Question: I have a 'errorbar' plot showing mean and standard deviation. I wish to have a legend item for the circle, the mean, and a one for the bar. Something like,
'''
--------------------------
| o mean |
| | standard deviation |
--------------------------
'''
# MWE
'''
errorbar([1 2], [2 3], [0.1 0.2], 'o');
legend('mean +- stddev', 'Location','north')
'''
gives me this

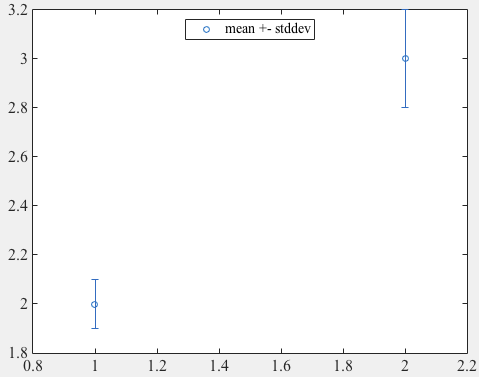
Answer: This builds on <URL>, to which it adds the following:
- -
The method is quite general, as it supports:
- 'errorbar''errorbar'- -
The approach is slightly different depending on Matlab version, because of the changes in graphical objects introduced in R2014b. Also, the errobar line in the legend may be horizontal or vertical.
So there are .
## Case I: Pre-R2014b, horizontal errorbar in legend
Once the data and legend have been plotted, the code follows these steps:
1. Get legend's children
2. Find, among those children, the appropriate line
3. Get its x and y coordinates
4. Making use of those coordinates, create two short lines at each end. Make those lines children of the legend, so that they move with it.
The code has been tested in Matlab R2010b.
'''
%// Define graph aspect
color_spec = 'r'; %// color of data and bars.
linestyle_spec = '--'; %// linestyle for data. The bars are always solid
marker_spec = 'o'; %// marker for data
wid = .12; %// width of bar in legend. Normalized units
%// Plot errobar
h_er = errorbar([1 2], [2 3], [0.1 0.2], [color_spec linestyle_spec marker_spec]);
%// Add dummy line for legend (as per Jens Boldsen) and create legend
hold on;
plot(0,0,color_spec); %// linestyle is always solid with no marker
h_le = legend('Mean','Standard deviation','Location','north');
%// Add short lines at each end of line in the legend
c_le = get(h_le, 'Children'); %// step 1
h_li = findobj(c_le, 'linestyle','-', 'color',color_spec, 'marker','none'); %// step 2
h_li = h_li(1); %// in case there's more than one
li_x = get(h_li,'XData'); %// step 3
li_y = get(h_li,'YData');
line(li_x([1 1]), li_y+wid*[-.5 .5], 'parent',h_le, 'color',color_spec); %// step 4
line(li_x([2 2]), li_y+wid*[-.5 .5], 'parent',h_le, 'color',color_spec);
'''

## Case II: R2014b, horizontal errorbar in legend
In Matlab R2014b the legend is no longer an axes object, and has no children. So steps 1 and 2 have to be modified with respect to case I:
1. Get legend's icons when creating the legend
2. Find, among those icons, the appropriate line
3. Get its x and y coordinates
4. Making use of those coordinates, create two short lines at each end. Make those lines share the parent with the initial line, so that they move together with the legend.
Also, the new syntax in this Matlab version helps simplify the code a little.
'''
%// Define graph aspect
color_spec = 'r'; %// color of data and bars.
linestyle_spec = '--'; %// linestyle for data. The bars are always solid
marker_spec = 'o'; %// marker for data
wid = .12; %// width of bar in legend. Normalized units
%// Plot errobar
h_er = errorbar([1 2], [2 3], [0.1 0.2], [color_spec linestyle_spec marker_spec]);
%// Add dummy line for legend (as per Jens Boldsen)
hold on;
plot(0,0,color_spec); %// linestyle is always solid with no marker
%// Create legend and add short lines at each end of line in the legend
[~, icons] = legend('Mean','Standard deviation','Location','north'); %// 1
li = findobj(icons, 'type','line', 'linestyle','-'); %// 2
li = li(1); %// in case there's more than one
li_x = li.XData; %// 3
li_y = li.YData;
line(li_x([1 1]), li_y+wid*[-.5 .5], 'parent',li.Parent, 'color',color_spec); %// 4
line(li_x([2 2]), li_y+wid*[-.5 .5], 'parent',li.Parent, 'color',color_spec);
'''

## Case III: Pre-R2014b, vertical errorbar in legend
This is similar to case I, but some fiddling with the lines' and coordinates is required. Also, a new parameter is introduced to control the length of the errorbar in the legend.
'''
%// Define graph aspect
color_spec = 'r'; %// color of data and bars.
linestyle_spec = '--'; %// linestyle for data. The bars are always solid
marker_spec = 'o'; %// marker for data
wid = .04; %// width of bar in legend. Normalized units
len = .45; %// length of main bar in legend. Normalized units
%// Plot errobar
h_er = errorbar([1 2], [2 3], [0.1 0.2], [color_spec linestyle_spec marker_spec]);
%// Add dummy line for legend (as per Jens Boldsen) and create legend
hold on;
plot(0,0,color_spec); %// linestyle is always solid with no marker
h_le = legend('Mean','Standard deviation','Location','north');
%// Add short lines at each end of line in the legend
c_le = get(h_le, 'Children');
h_li = findobj(c_le, 'linestyle','-', 'color',color_spec, 'marker','none');
h_li = h_li(1); %// in case there's more than one
set(h_li,'XData', repmat(mean(get(h_li,'XData')),1,2));
set(h_li,'YData', mean(get(h_li,'YData'))+len*[-.5 .5]);
li_x = get(h_li,'XData');
li_y = get(h_li,'YData');
line(li_x+wid*[-.5 .5], li_y([1 1]), 'parent',h_le, 'color',color_spec);
line(li_x+wid*[-.5 .5], li_y([2 2]), 'parent',h_le, 'color',color_spec);
'''

## Case IV: R2014b, vertical errorbar in legend
Again, this is similar to case II but with some fiddling with the lines' coordinates.
'''
%// Define graph aspect
color_spec = 'r'; %// color of data and bars.
linestyle_spec = '--'; %// linestyle for data. The bars are always solid
marker_spec = 'o'; %// marker for data
wid = .05; %// width of small bars in legend. Normalized units
len = .45; %// length of main bar in legend. Normalized units
%// Plot errobar
h_er = errorbar([1 2], [2 3], [0.1 0.2], [color_spec linestyle_spec marker_spec]);
%// Add dummy line for legend (as per Jens Boldsen)
hold on;
plot(0,0,color_spec); %// linestyle is always solid with no marker
%// Create legend, modify line and add short lines
[~, icons] = legend('Mean','Standard deviation','Location','north');
li = findobj(icons, 'type','line', 'linestyle','-');
li = li(1); %// in case there's more than one
li.XData = repmat(mean(li.XData),1,2);
li.YData = mean(li.YData)+len*[-.5 .5];
li_x = li.XData;
li_y = li.YData;
line(li_x+wid*[-.5 .5], li_y([1 1]), 'parent',li.Parent, 'color',color_spec);
line(li_x+wid*[-.5 .5], li_y([2 2]), 'parent',li.Parent, 'color',color_spec);
'''